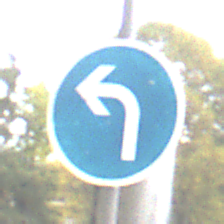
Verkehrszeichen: VorgeschriebeneFahrtrichtungLinks
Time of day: MorningAfternoon
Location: Outdoor (Nature)
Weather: Overcast
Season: Autumn
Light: Natural